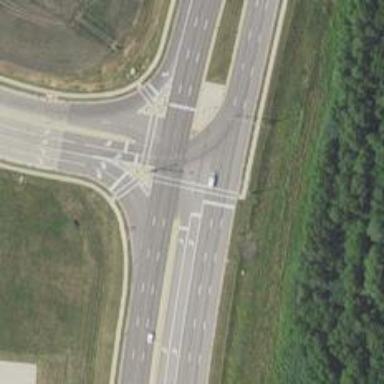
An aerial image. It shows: Road marking with turn dashes.